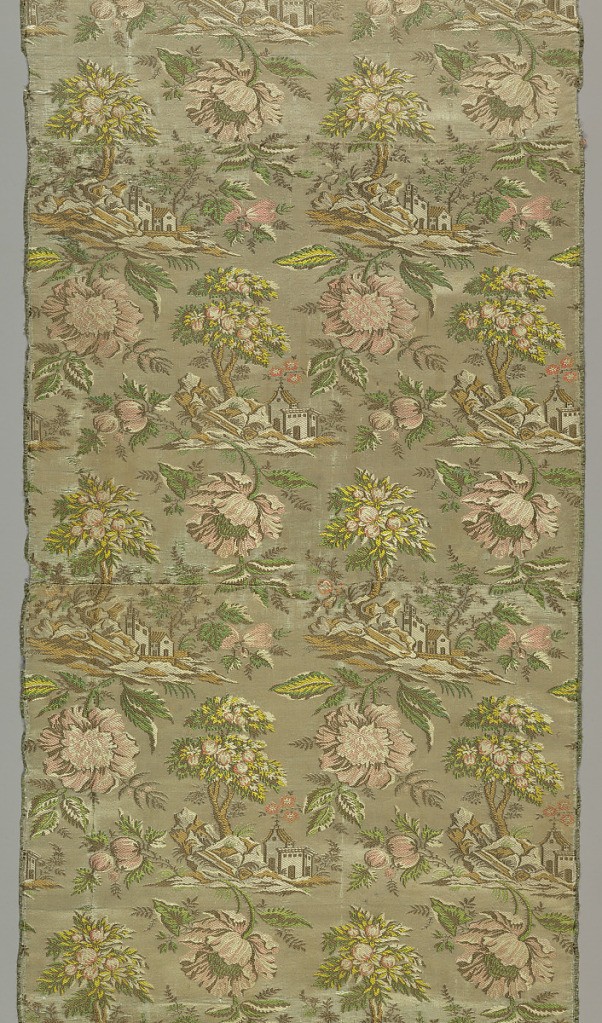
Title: Textile
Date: early 18th century
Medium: silk Technique: compound weave with supplementary weft patterning (brocaded)
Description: Panel  in the ‘bizarre' style made of four widths of silk satin, originally white. Alternating horizontal rows of repeating motifs show a church built on rocks with tall sheltering trees, and disproportionately large pink flowers  and buds with leaves. Backed with silk and linen. Two short ends trimmed with coral and yellow silk fringe.